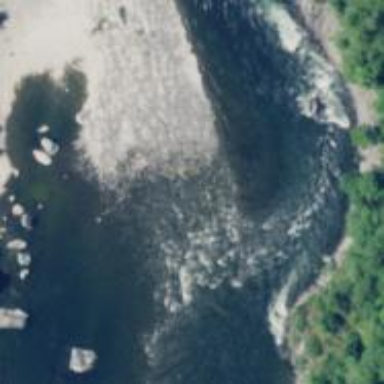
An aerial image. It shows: Rapids in the waterway.